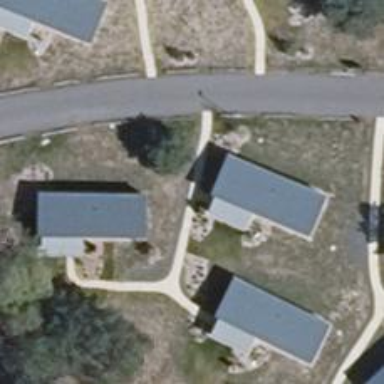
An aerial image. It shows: Footway with concrete surface.